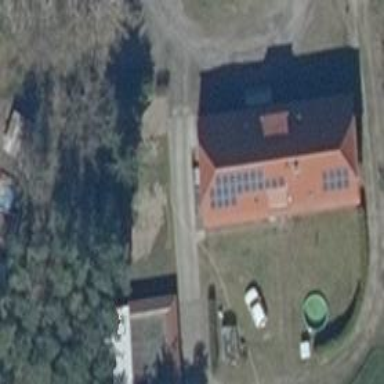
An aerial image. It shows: Solar photovoltaic panel generator producing electricity in small installation.